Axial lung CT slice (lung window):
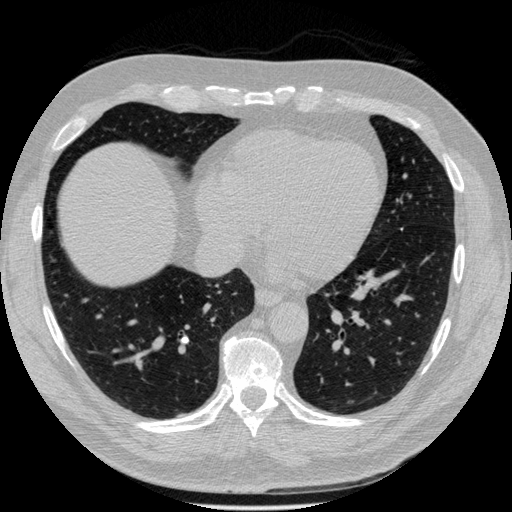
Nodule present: yes
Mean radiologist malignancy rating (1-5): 1.25